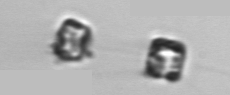
Label: Thalassiosira